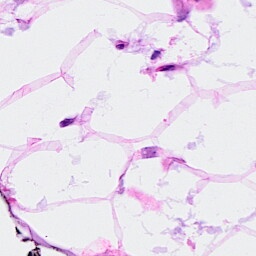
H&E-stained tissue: Breast